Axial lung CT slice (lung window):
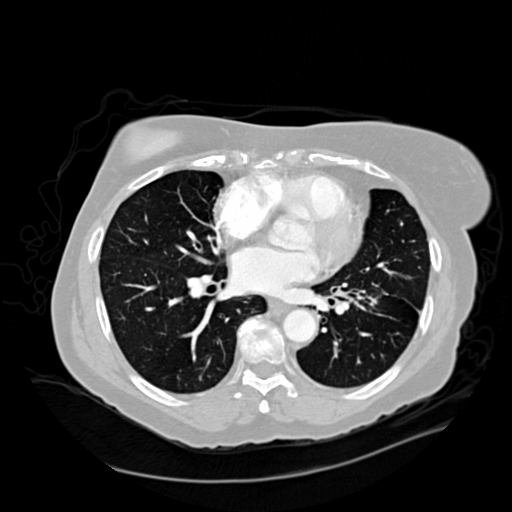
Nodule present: no